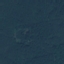
Land use / land cover class: Forest